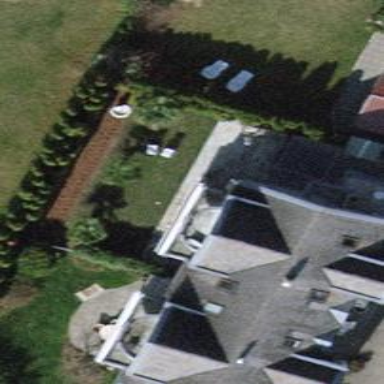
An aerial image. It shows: Semi-detached house.